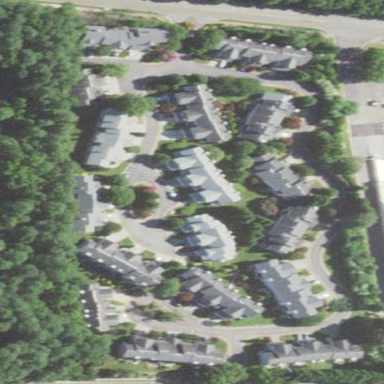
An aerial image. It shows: Residential neighbourhood.